Question: I am using <URL> for tagging feature. The ngTagsInput is working fine as expected. But while loading my application. I am seeing two error messages in my Browser console.
I have attached the error message snapshot. I have tried using both regular and minified version of ngTagsInput, but no luck.
Any Idea will be appreciable.

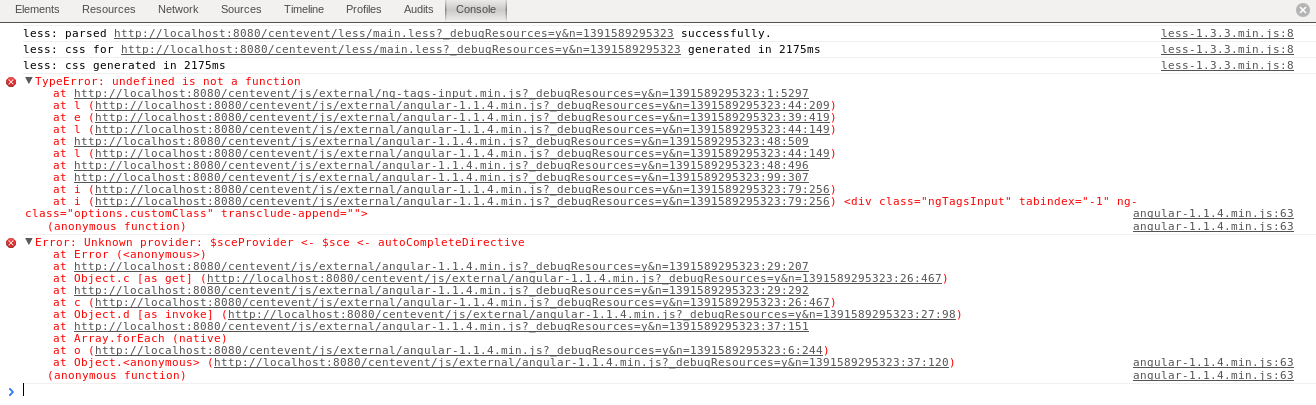
Answer: Aah, it was because of the AngularJs version.
<URL>
Since I was using older version. Had to use another tagging plugin.